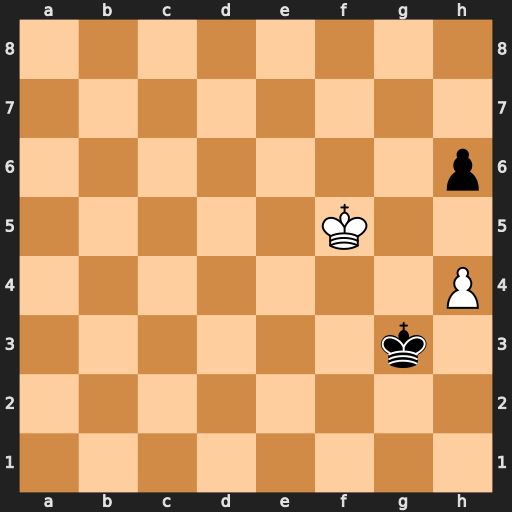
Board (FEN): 8/8/7p/5K2/7P/6k1/8/8
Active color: w
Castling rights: -
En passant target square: -
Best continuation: h5 Kf3 Kg6 Ke4 Kxh6 Kf5 Kg7